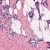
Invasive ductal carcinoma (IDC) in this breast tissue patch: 1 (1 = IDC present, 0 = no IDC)